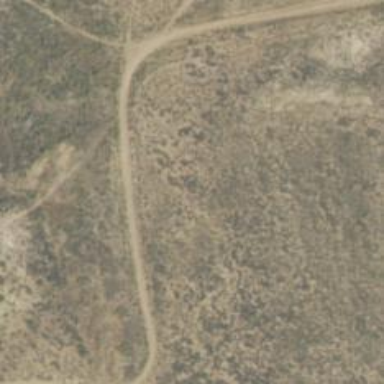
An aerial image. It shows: Track road designated for Nordic skiing.